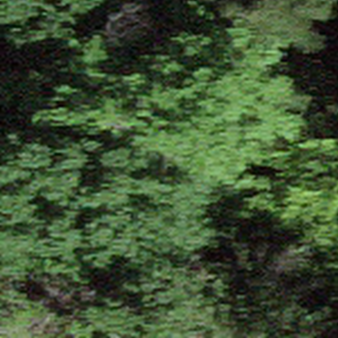
Label: other